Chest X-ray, AP view. Patient: 61 years old, sex M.
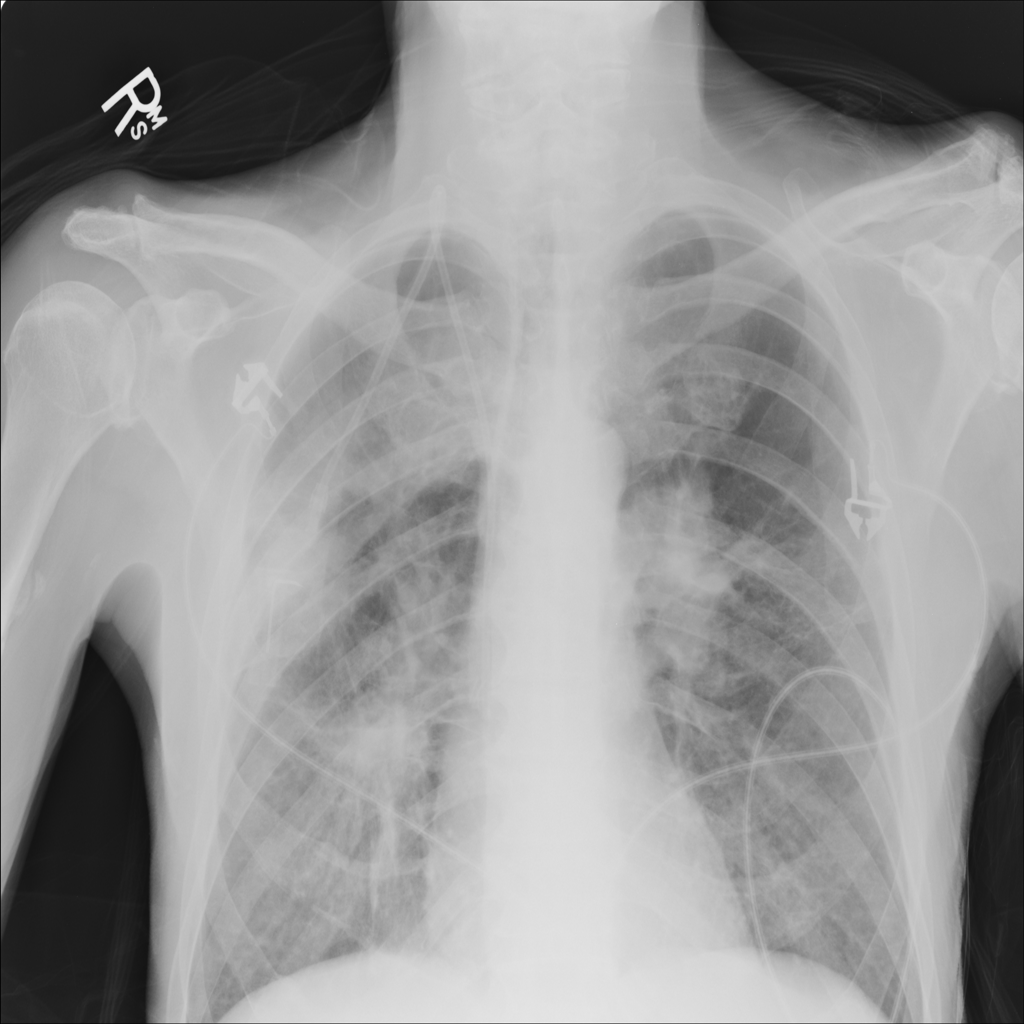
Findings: Infiltration, Nodule